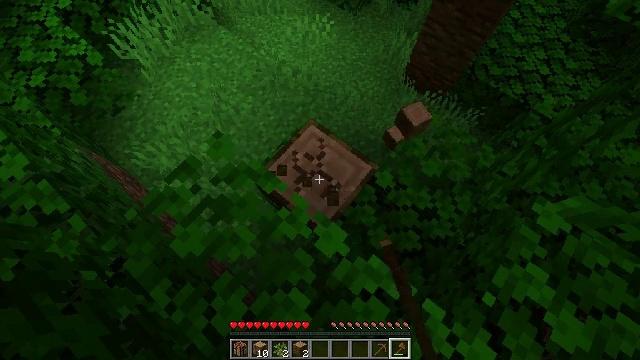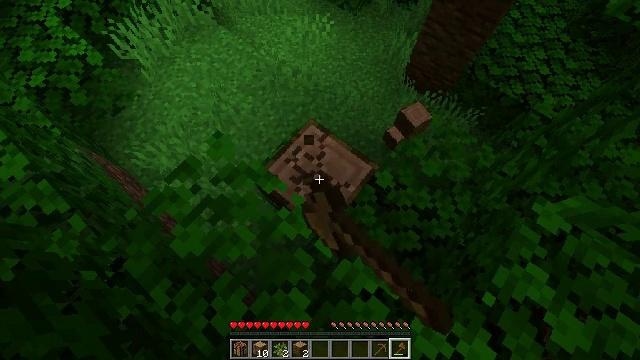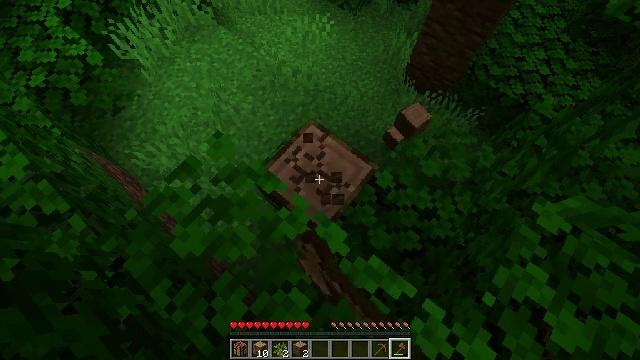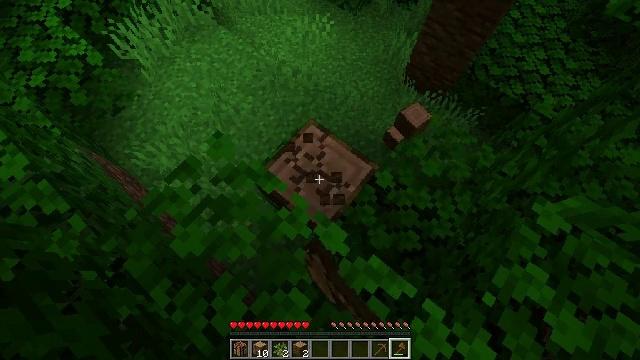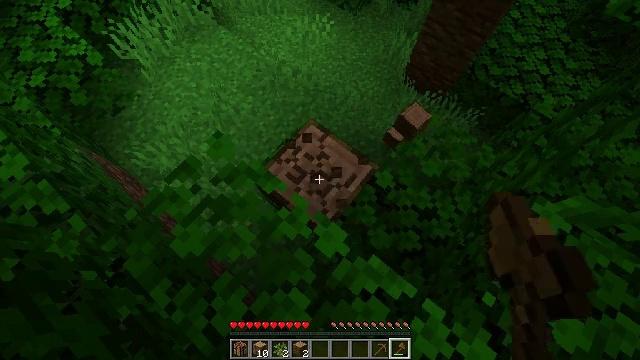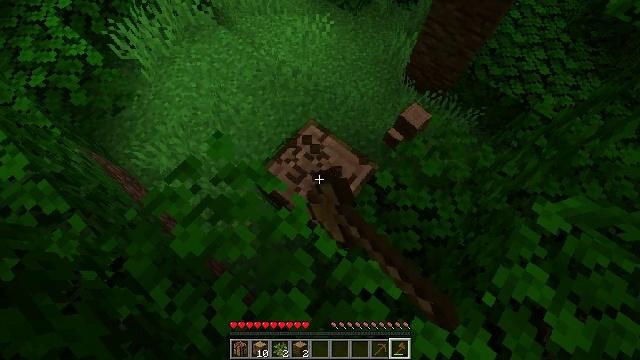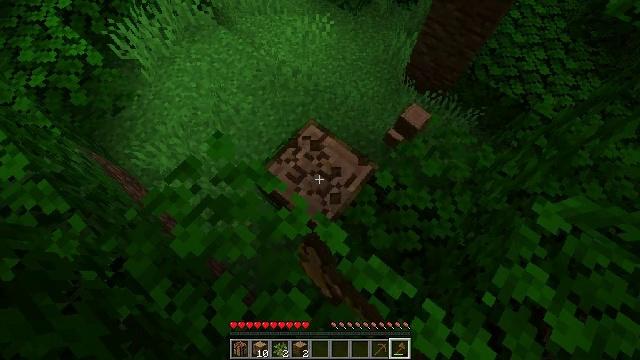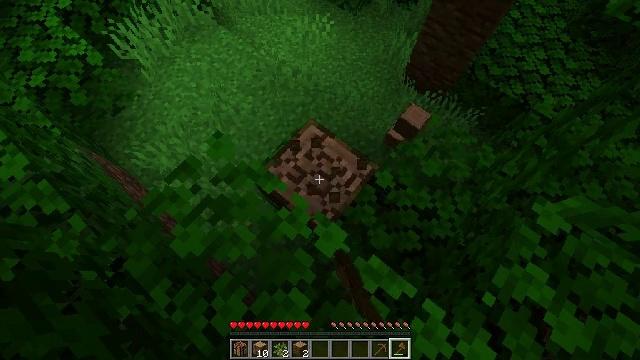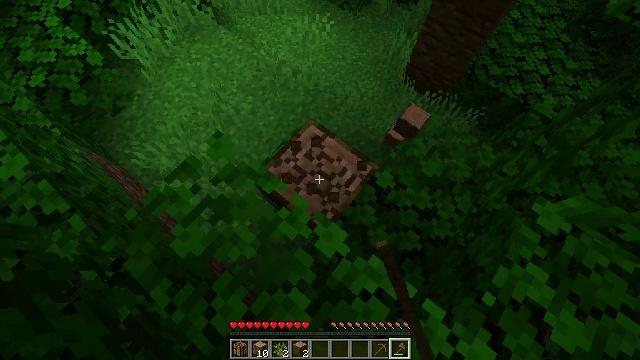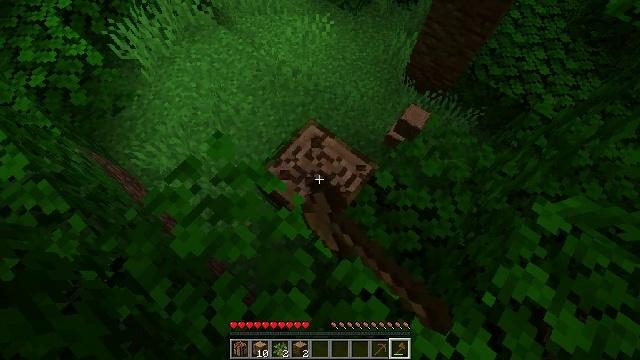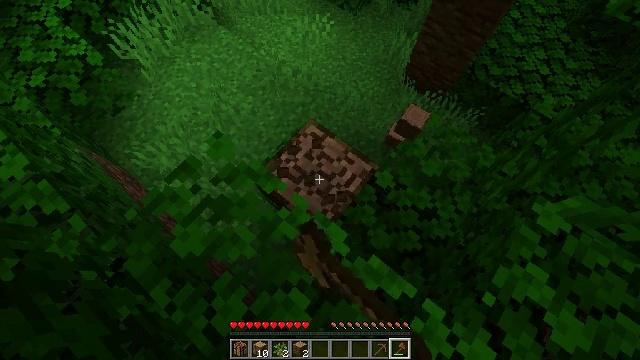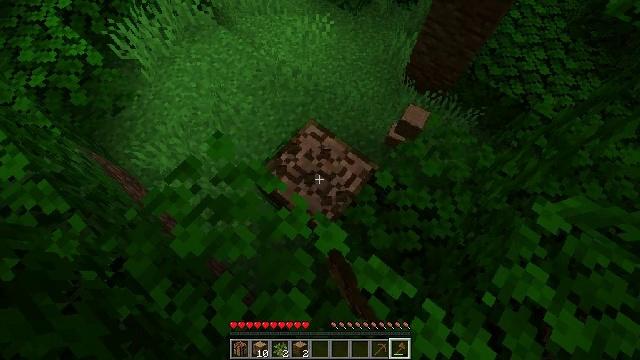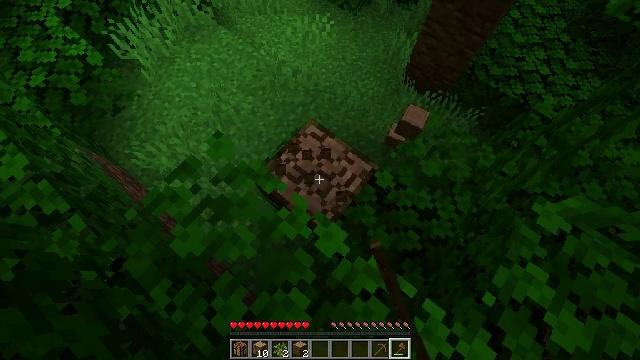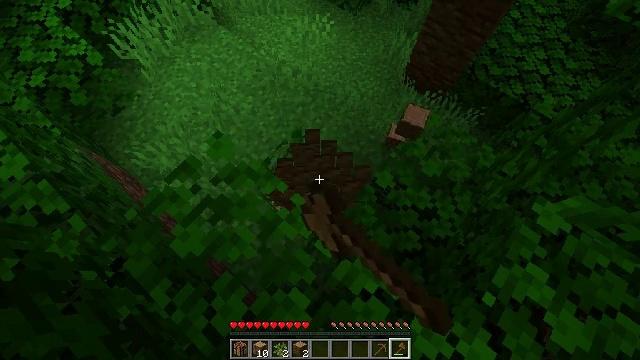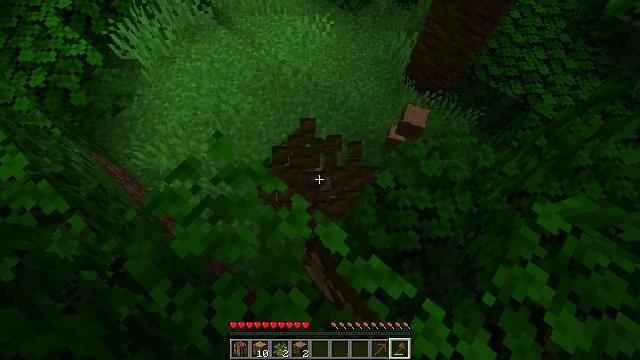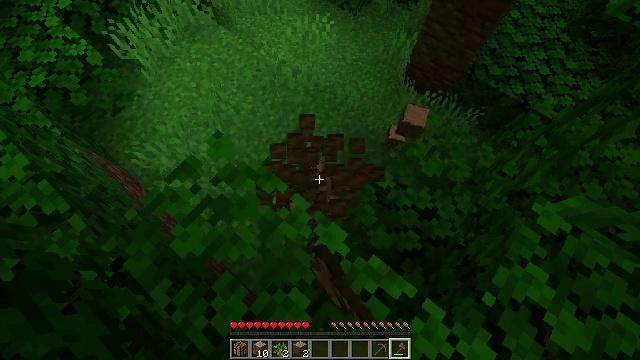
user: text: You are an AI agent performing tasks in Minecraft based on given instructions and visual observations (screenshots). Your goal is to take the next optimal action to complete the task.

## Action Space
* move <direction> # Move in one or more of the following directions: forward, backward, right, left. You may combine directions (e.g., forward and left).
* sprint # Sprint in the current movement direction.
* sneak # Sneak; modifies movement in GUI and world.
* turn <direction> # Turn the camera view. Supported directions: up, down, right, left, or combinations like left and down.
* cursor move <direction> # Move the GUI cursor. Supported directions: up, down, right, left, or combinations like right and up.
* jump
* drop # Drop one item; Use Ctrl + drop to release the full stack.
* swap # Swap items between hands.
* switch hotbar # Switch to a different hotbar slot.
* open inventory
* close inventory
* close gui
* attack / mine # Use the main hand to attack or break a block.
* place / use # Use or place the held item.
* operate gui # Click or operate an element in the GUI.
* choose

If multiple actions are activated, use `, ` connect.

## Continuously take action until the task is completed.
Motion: motion action
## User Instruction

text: Chop down a jungle log from the jungle tree.
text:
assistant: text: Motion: attack / mine
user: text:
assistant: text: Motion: attack / mine
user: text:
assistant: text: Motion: attack / mine
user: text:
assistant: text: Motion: attack / mine
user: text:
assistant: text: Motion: attack / mine
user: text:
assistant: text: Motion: attack / mine
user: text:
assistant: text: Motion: attack / mine
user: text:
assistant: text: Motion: attack / mine
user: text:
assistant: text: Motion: attack / mine
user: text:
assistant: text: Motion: attack / mine
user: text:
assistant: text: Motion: attack / mine
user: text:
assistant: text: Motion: attack / mine
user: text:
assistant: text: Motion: attack / mine
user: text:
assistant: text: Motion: attack / mine
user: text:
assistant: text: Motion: attack / mine
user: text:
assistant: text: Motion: attack / mine
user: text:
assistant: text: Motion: attack / mine
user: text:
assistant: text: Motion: attack / mine